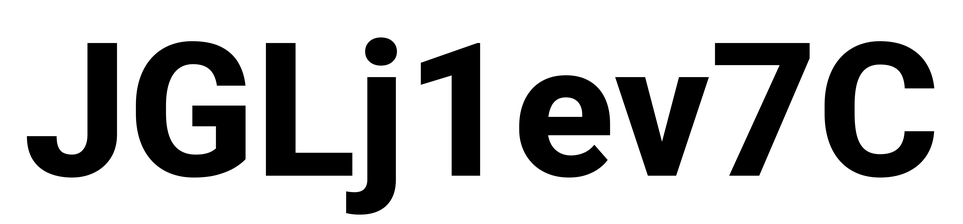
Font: Roboto_ExtraBold